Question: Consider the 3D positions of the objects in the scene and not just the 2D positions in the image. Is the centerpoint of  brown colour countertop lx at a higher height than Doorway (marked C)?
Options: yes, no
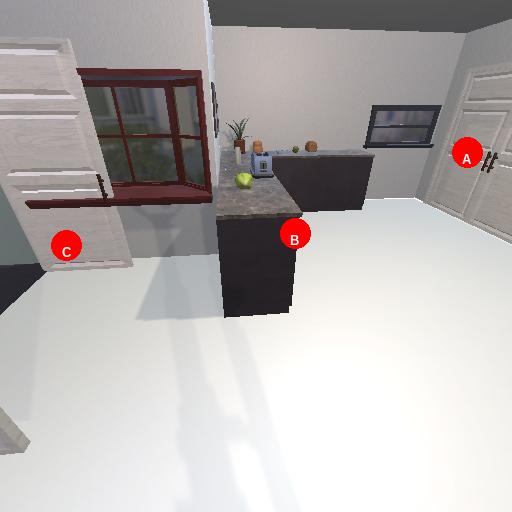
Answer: yes